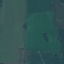
Land use / land cover class: Pasture